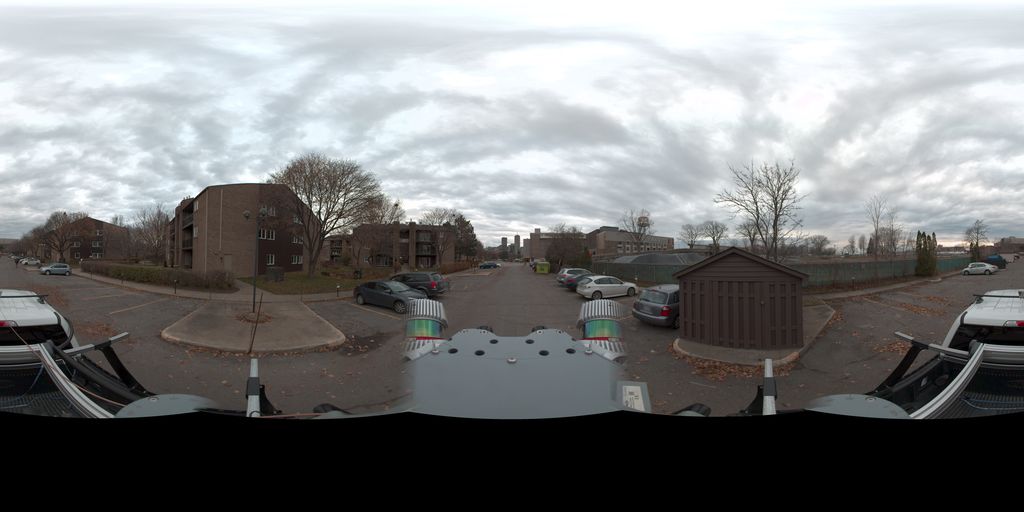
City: quebec_city